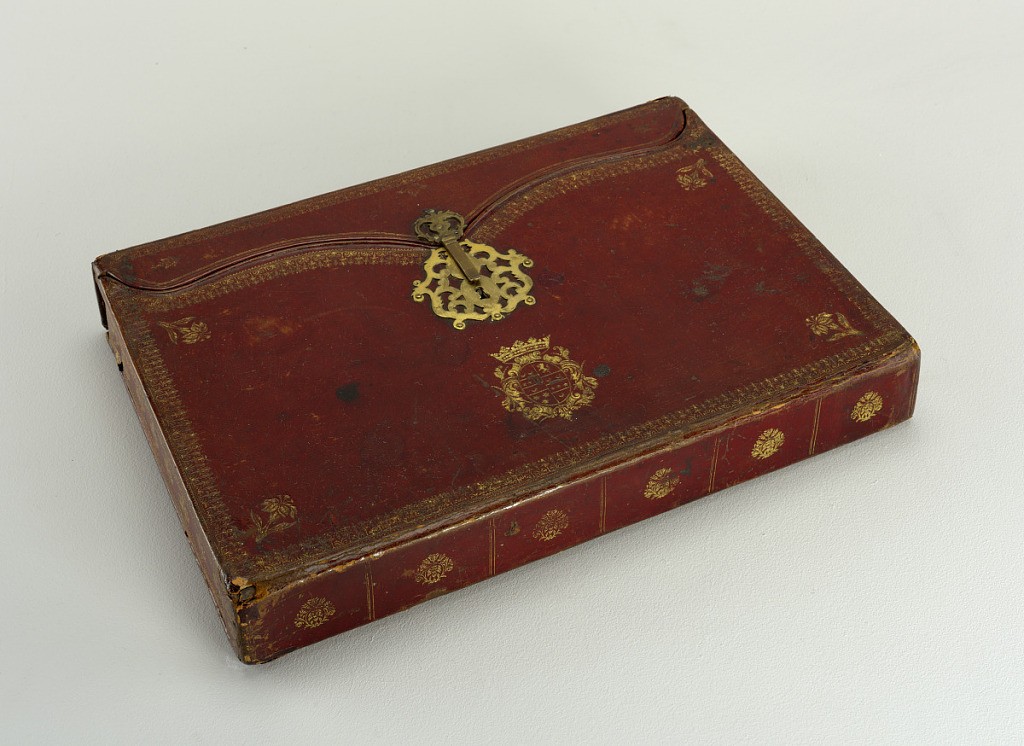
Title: Portfolio
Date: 18th century
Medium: Leather, paper, gold, silk, brass
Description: A leather portfolio with a red, gold and green zigzag interior. The portfolio has a brass closure.